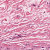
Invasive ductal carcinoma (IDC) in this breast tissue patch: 0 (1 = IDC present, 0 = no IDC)